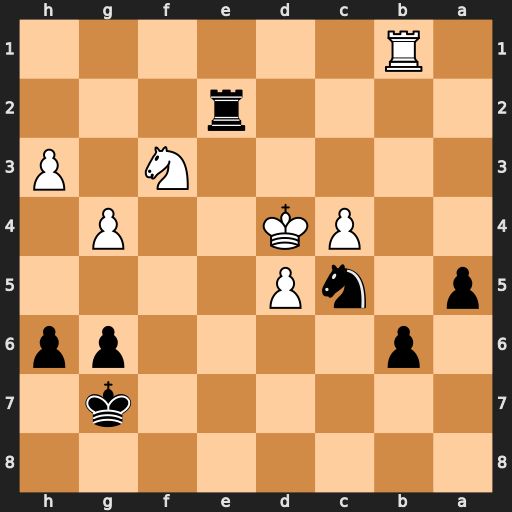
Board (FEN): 8/6k1/1p4pp/p1nP4/2PK2P1/5N1P/4r3/1R6
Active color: b
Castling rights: -
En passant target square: -
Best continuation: Re4+ Kc3 Re3+